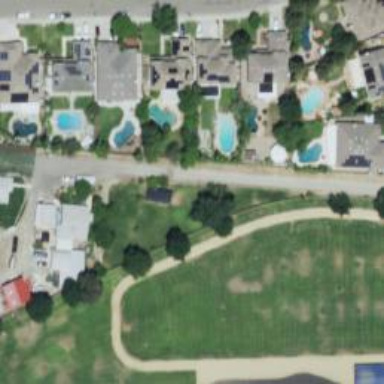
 perfect for leisure and relaxation on land."